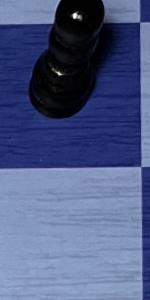
Label: Empty